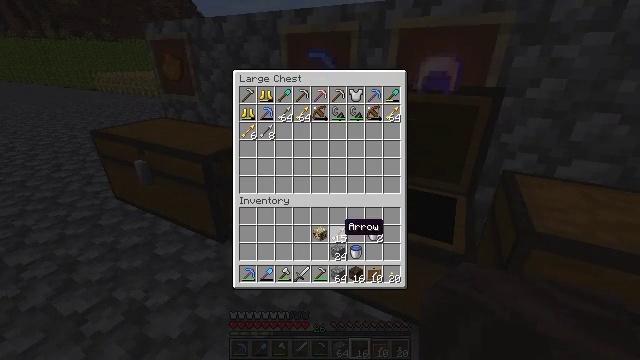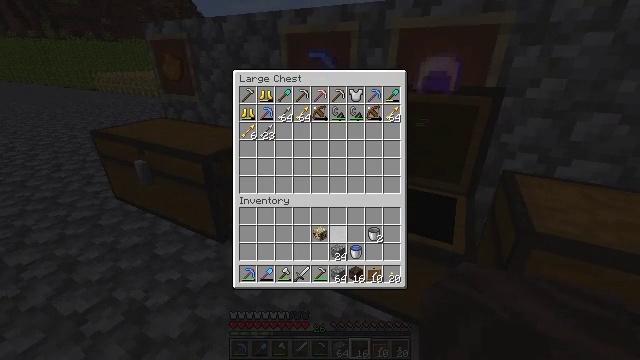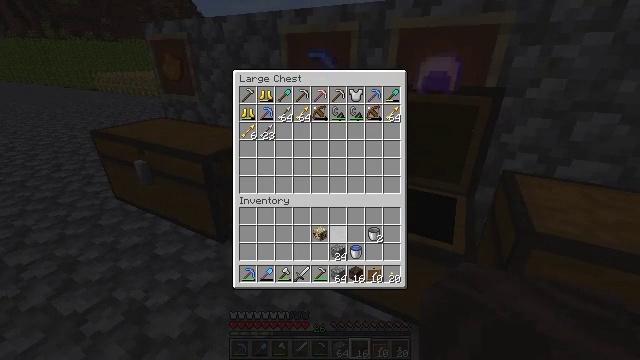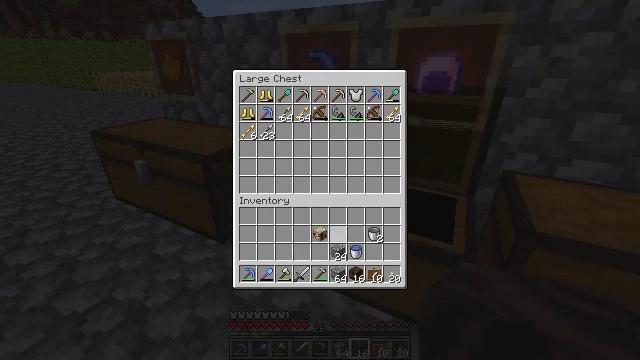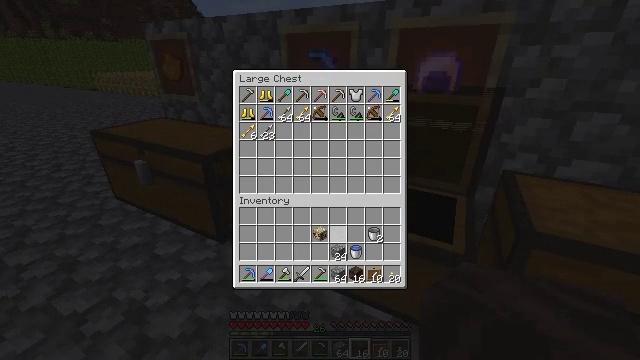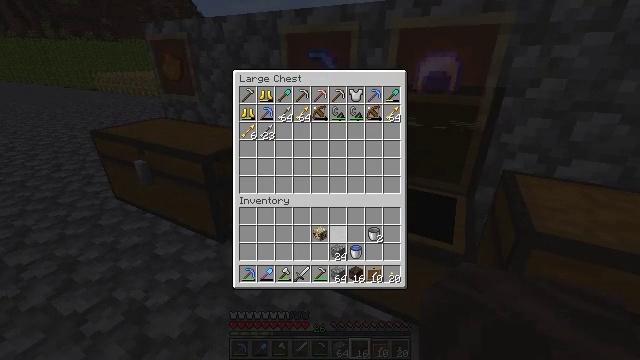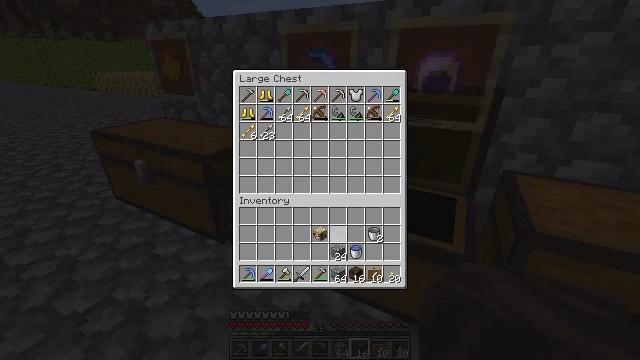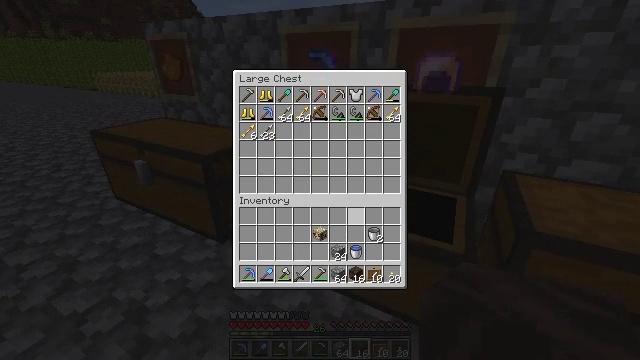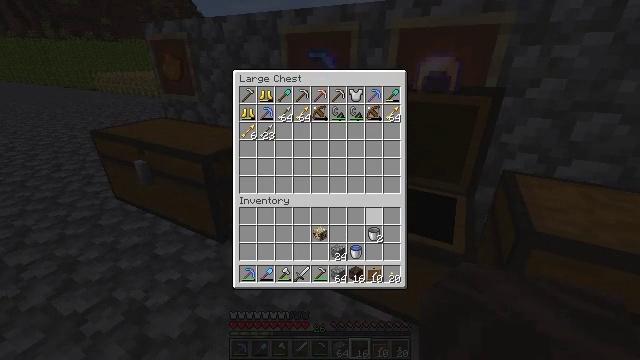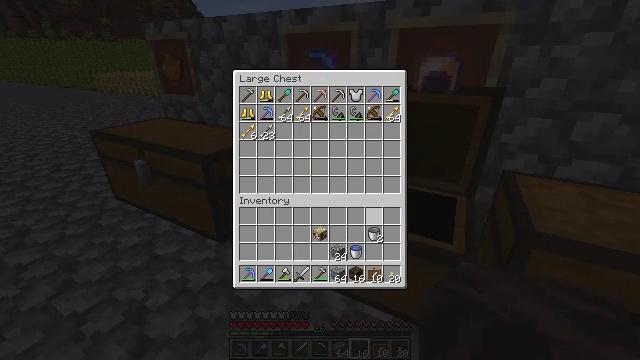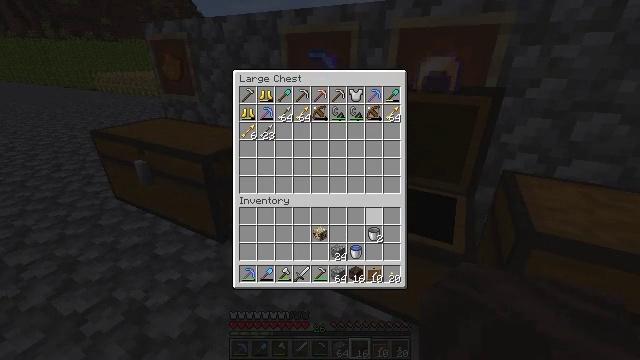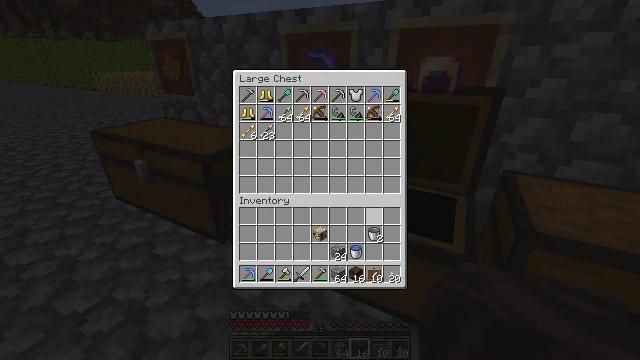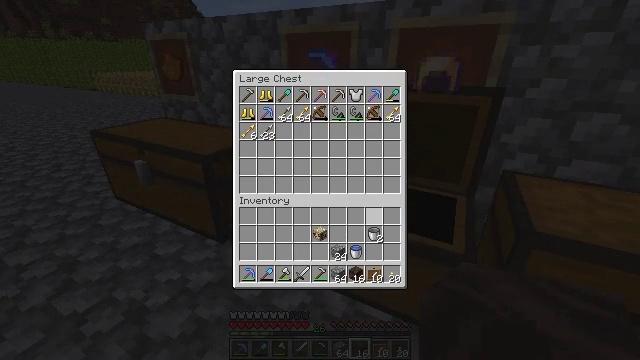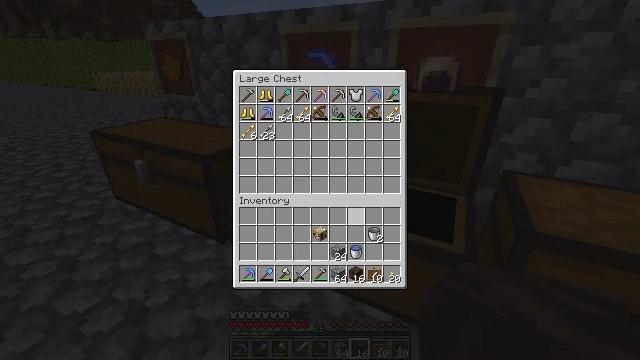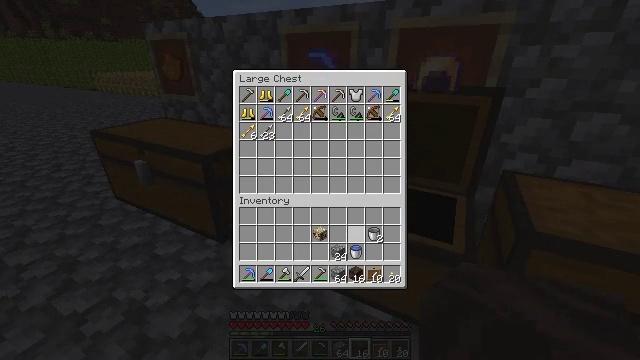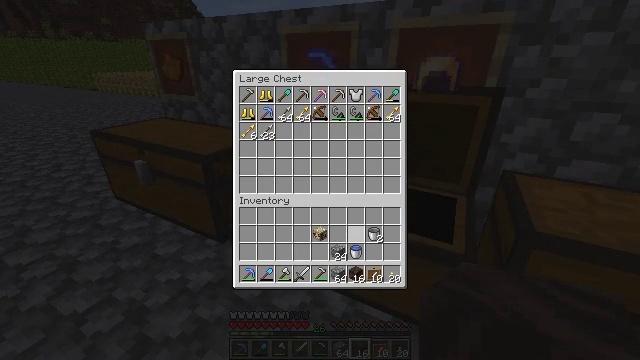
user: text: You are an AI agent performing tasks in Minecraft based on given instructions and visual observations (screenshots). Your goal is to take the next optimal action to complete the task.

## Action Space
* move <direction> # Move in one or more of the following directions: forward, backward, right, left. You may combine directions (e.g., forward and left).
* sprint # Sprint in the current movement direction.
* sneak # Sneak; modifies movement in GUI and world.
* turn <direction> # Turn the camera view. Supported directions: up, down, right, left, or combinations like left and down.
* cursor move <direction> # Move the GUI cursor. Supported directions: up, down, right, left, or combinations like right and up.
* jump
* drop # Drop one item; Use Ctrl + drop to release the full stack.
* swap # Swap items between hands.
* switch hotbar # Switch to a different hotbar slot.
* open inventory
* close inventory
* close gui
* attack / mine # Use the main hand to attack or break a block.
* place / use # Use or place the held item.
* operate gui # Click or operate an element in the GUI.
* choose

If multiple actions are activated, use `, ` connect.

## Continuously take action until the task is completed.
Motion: motion action
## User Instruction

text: Destroy the acacia wall sign for reuse.
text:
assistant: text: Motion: sneak, choose
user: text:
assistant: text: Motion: sneak, choose
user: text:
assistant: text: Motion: sneak, choose
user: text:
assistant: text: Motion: sneak
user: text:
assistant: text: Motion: sneak
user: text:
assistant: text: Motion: sneak, cursor move right
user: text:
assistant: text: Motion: sneak, cursor move right and up
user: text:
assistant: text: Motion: sneak
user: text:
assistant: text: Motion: sneak
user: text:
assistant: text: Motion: sneak
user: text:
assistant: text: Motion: sneak
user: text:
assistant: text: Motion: no_op
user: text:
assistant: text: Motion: no_op
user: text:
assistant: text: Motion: no_op
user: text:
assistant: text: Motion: no_op
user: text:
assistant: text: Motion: no_op
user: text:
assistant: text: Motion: no_op
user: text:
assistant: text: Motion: no_op
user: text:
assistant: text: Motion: no_op
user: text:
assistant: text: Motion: no_op
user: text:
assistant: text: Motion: no_op
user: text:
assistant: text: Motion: no_op
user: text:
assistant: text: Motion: no_op
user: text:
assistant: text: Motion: no_op
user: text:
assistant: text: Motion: cursor move down
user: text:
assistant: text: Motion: cursor move right and down
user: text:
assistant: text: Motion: cursor move down
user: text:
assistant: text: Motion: no_op
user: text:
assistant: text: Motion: no_op
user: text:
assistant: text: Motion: no_op